Field crop: tomato
Growth stage: 1
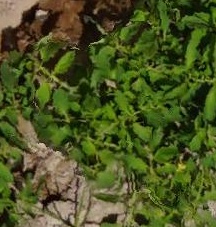
Species: tomato